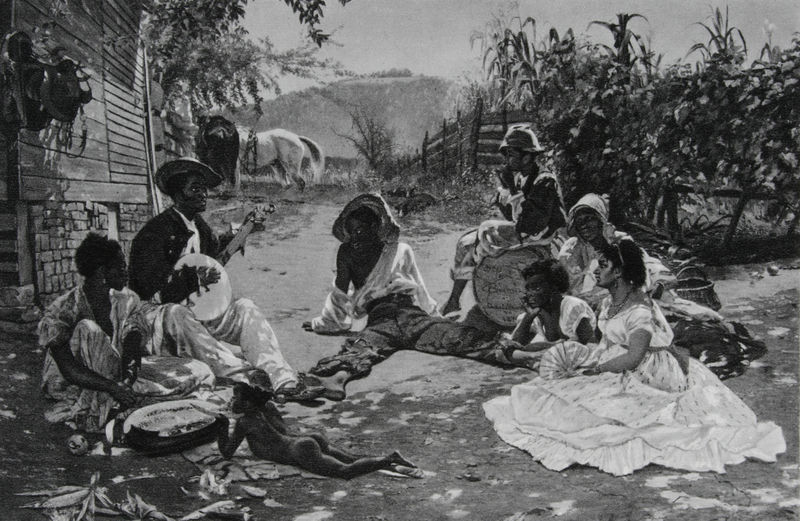
Titel: Der Song von Mary Blane
Künstler: Frank Buchser
Standort: Solothurn
Institution: Kunstmuseum
Schlagwörter: berg, blätter, dunkel, gemälde, himmel, mann, nackt, schatten, weiß, frauen, landschaft, menschen, mädchen, sand, sitzen, damen, frau, grau, holz, hut, hüte, kleid, kleider, licht, männer, schwarz, zeichnung, gebäude, gürtel, haus, tier, weg, zaun, fächer, gesellschaft, malerei, schleife, wand, falten, bild, instrument, erde, feld, ferne, hügel, natur, büsche, hütte, sonne, sträucher, boden, land, realismus, sitzend, familie, gewänder, kind, gitarre, musik, musiker, pflanzen, bauern, kinder, pferd, pferde, garten, mais, maiskolben, sattel, schweif, schleppe, taille, sommer, liegen, naturalismus, spieler, süden, jungen, ernte, hemden, afrika, hitze, ziegel, weis, baby, idylle, pause, picknick, amerika, arbeiter, essen, spielen, draussen, freizeit, strohhüte, musizieren, korb, bretter, junge, sonnenhut, exotisch, gauguin, foto, melone, spiel, farbige, neger, schwarze, südsee, hauswand, popo, schwarzweiss, jacken, schimmel, flecken, singen, sklave, ross, ohring, sonnenstrahlen, maisfeld, maispflanzen, plantage, sklavin, mohr, laute, usa, zuhörer, ausruhen, sklaven, holzhaus, kolonie, bretterzaun, zuhören, pfalnzen, pfanne, südstaaten, ausruhend, ruhende, spanier, kultur, banjo, gerg, hasuwand, entspannen, weisse kleider, sombrero, lder, entsapannen, musizierne, zuckerrohr, baumwollpflücker, liegem, farme, deld